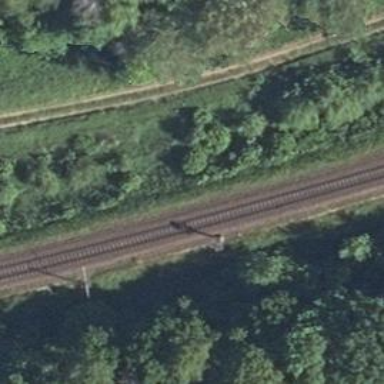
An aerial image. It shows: Railway signal.